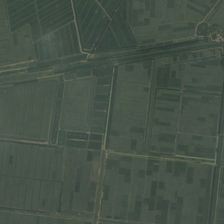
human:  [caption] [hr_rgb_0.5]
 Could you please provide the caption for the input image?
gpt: many pieces of farmlands are together .

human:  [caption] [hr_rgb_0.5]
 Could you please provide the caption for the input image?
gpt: many pieces of farmlands are together .

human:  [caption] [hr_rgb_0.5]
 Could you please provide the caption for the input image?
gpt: many pieces of farmlands are together .

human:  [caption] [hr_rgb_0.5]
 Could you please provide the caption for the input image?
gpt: many pieces of farmlands are together .

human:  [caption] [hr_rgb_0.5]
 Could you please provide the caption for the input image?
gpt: many pieces of farmlands are together .